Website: home-depot
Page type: delivery-shipping
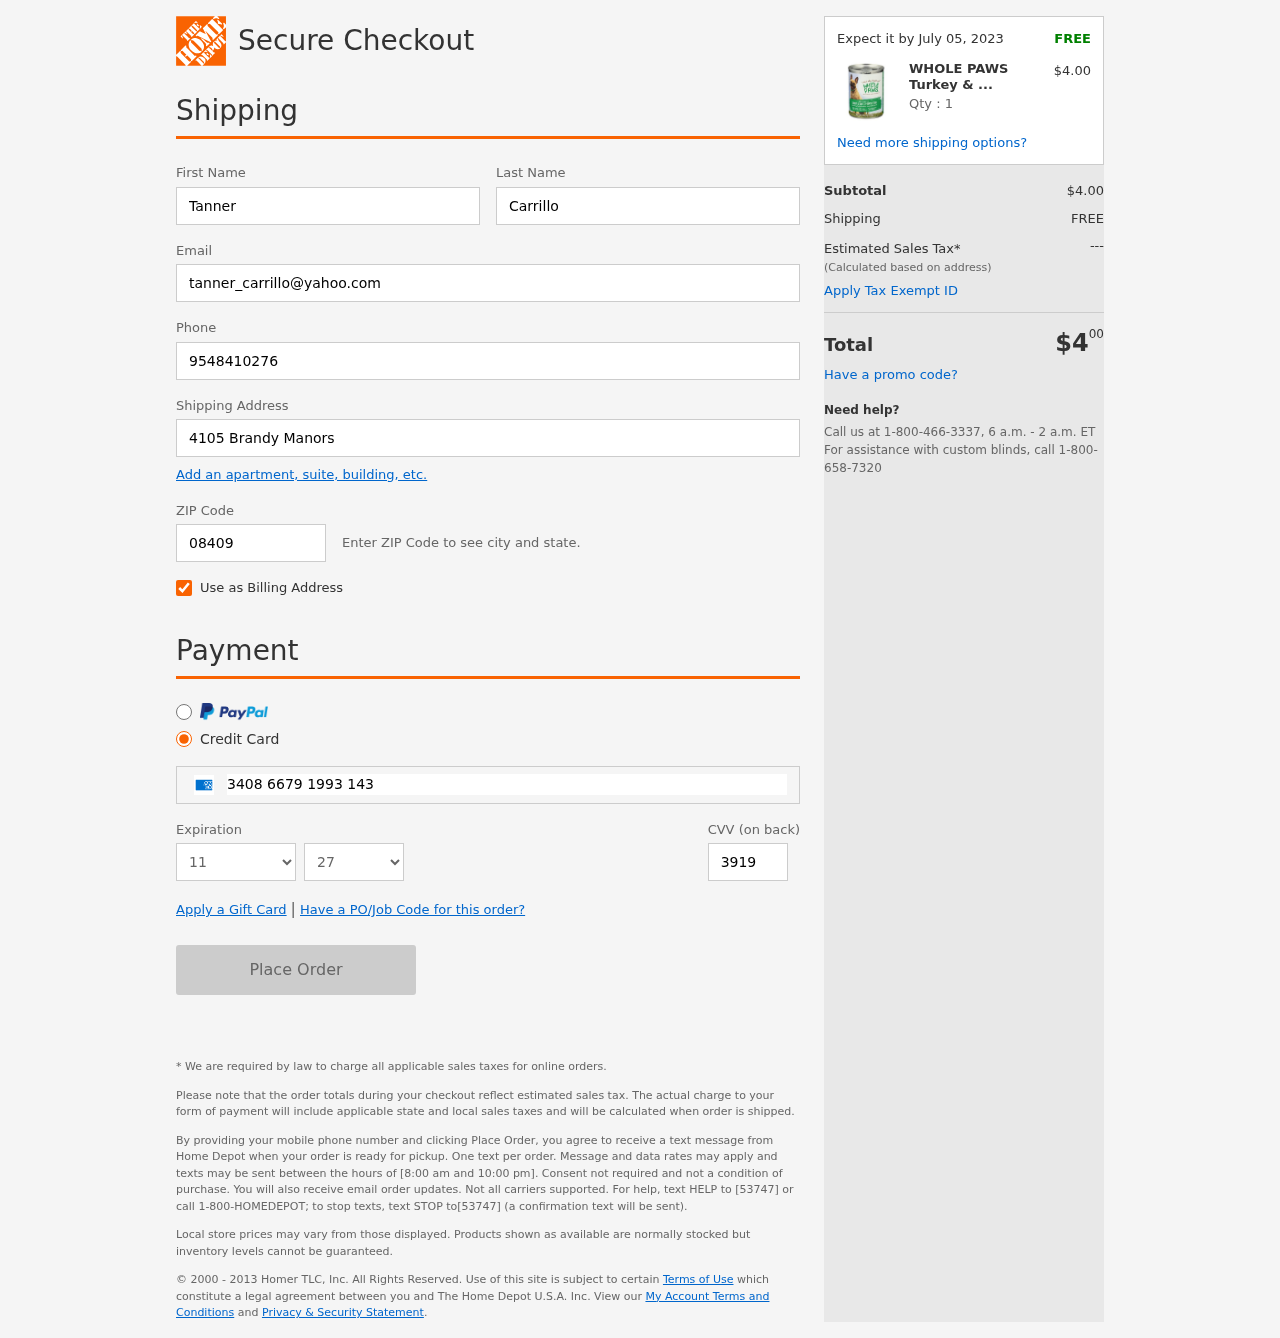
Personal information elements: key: PII_CARD_CVV
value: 3919
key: PII_CARD_EXPIRY_MONTH
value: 11
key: PII_CARD_EXPIRY_YEAR
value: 27
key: PII_CARD_NUMBER
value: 3408 6679 1993 143
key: PII_EMAIL
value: tanner_carrillo@yahoo.com
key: PII_FIRSTNAME
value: Tanner
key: PII_LASTNAME
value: Carrillo
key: PII_PHONE
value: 9548410276
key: PII_POSTCODE
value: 08409
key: PII_STREET
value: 4105 Brandy Manors
Product elements: key: PRODUCT1_NAME
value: WHOLE PAWS Turkey & Sweet Potato Dog Food, 13.2 OZ
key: PRODUCT1_PRICE
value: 4
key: PRODUCT1_QUANTITY
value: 1
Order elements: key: ORDER_DELIVERY_DATE
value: Expect it by July 05, 2023
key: ORDER_SUBTOTAL
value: $4.00
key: ORDER_SHIPPING_COST
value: FREE
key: ORDER_TOTAL
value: $400